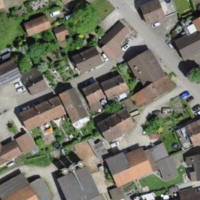
EUNIS habitat code: 54
Species observed at this site:
Cotinus coggygria